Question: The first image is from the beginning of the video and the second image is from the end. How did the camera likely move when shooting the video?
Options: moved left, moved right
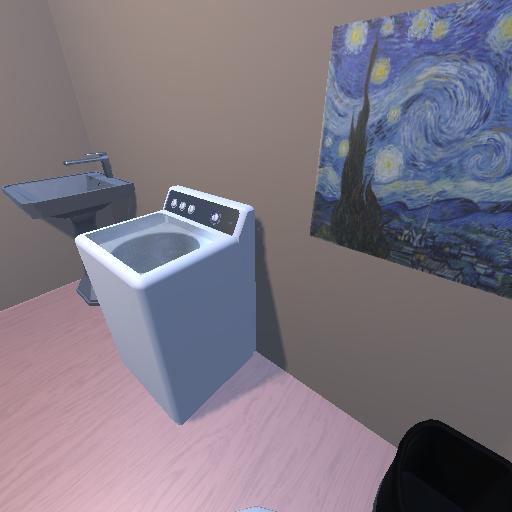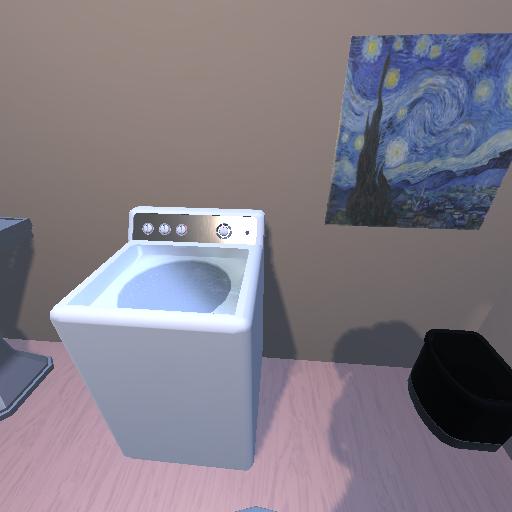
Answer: moved left